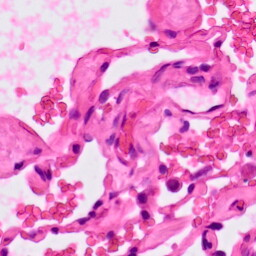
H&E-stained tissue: Lung